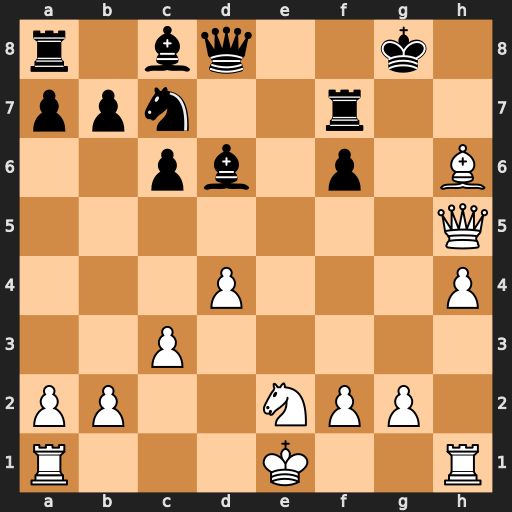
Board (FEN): r1bq2k1/ppn2r2/2pb1p1B/7Q/3P3P/2P5/PP2NPP1/R3K2R
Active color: w
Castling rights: KQ
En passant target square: -
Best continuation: Qg6+ Kh8 Qxf7